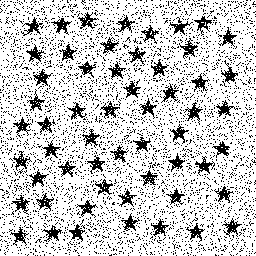
Squares: 0
Triangles: 0
Stars: 56
Total shapes: 56